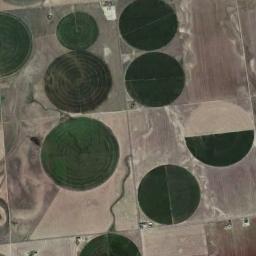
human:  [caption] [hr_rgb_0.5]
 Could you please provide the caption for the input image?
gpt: Some green circle farmland are in the bare land .

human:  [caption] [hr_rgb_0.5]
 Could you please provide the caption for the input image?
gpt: There are round fields in different areas .

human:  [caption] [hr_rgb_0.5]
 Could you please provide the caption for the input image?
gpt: Several neatly arranged green and ocher circular farmland .

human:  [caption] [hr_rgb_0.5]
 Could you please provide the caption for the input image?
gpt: Several dark green circular farmlands with different radii are on the wasteland .

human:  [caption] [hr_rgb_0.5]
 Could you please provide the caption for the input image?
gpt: There are some circular farmlands of different sizes arranged neatly .